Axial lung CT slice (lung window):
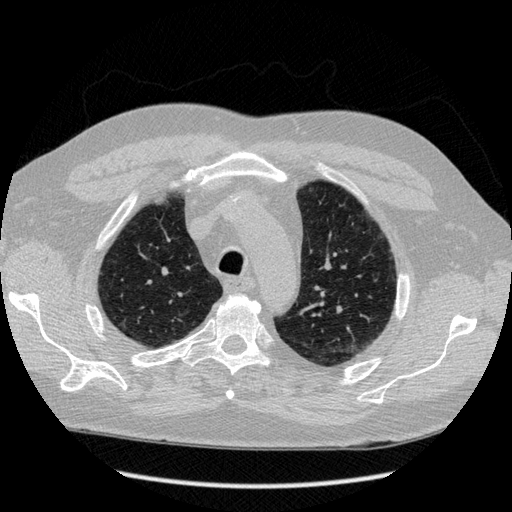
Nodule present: no